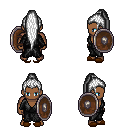
a pixel art fantasy rpg character, male body template, human, dark skin, gray robe, gold greaves, white extra-long topknot hairstyle, brown slippers, shield, four views (front, back, left, right), 2x2 character sprite sheet, small pixel art, hard edges, no anti-aliasing